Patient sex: F
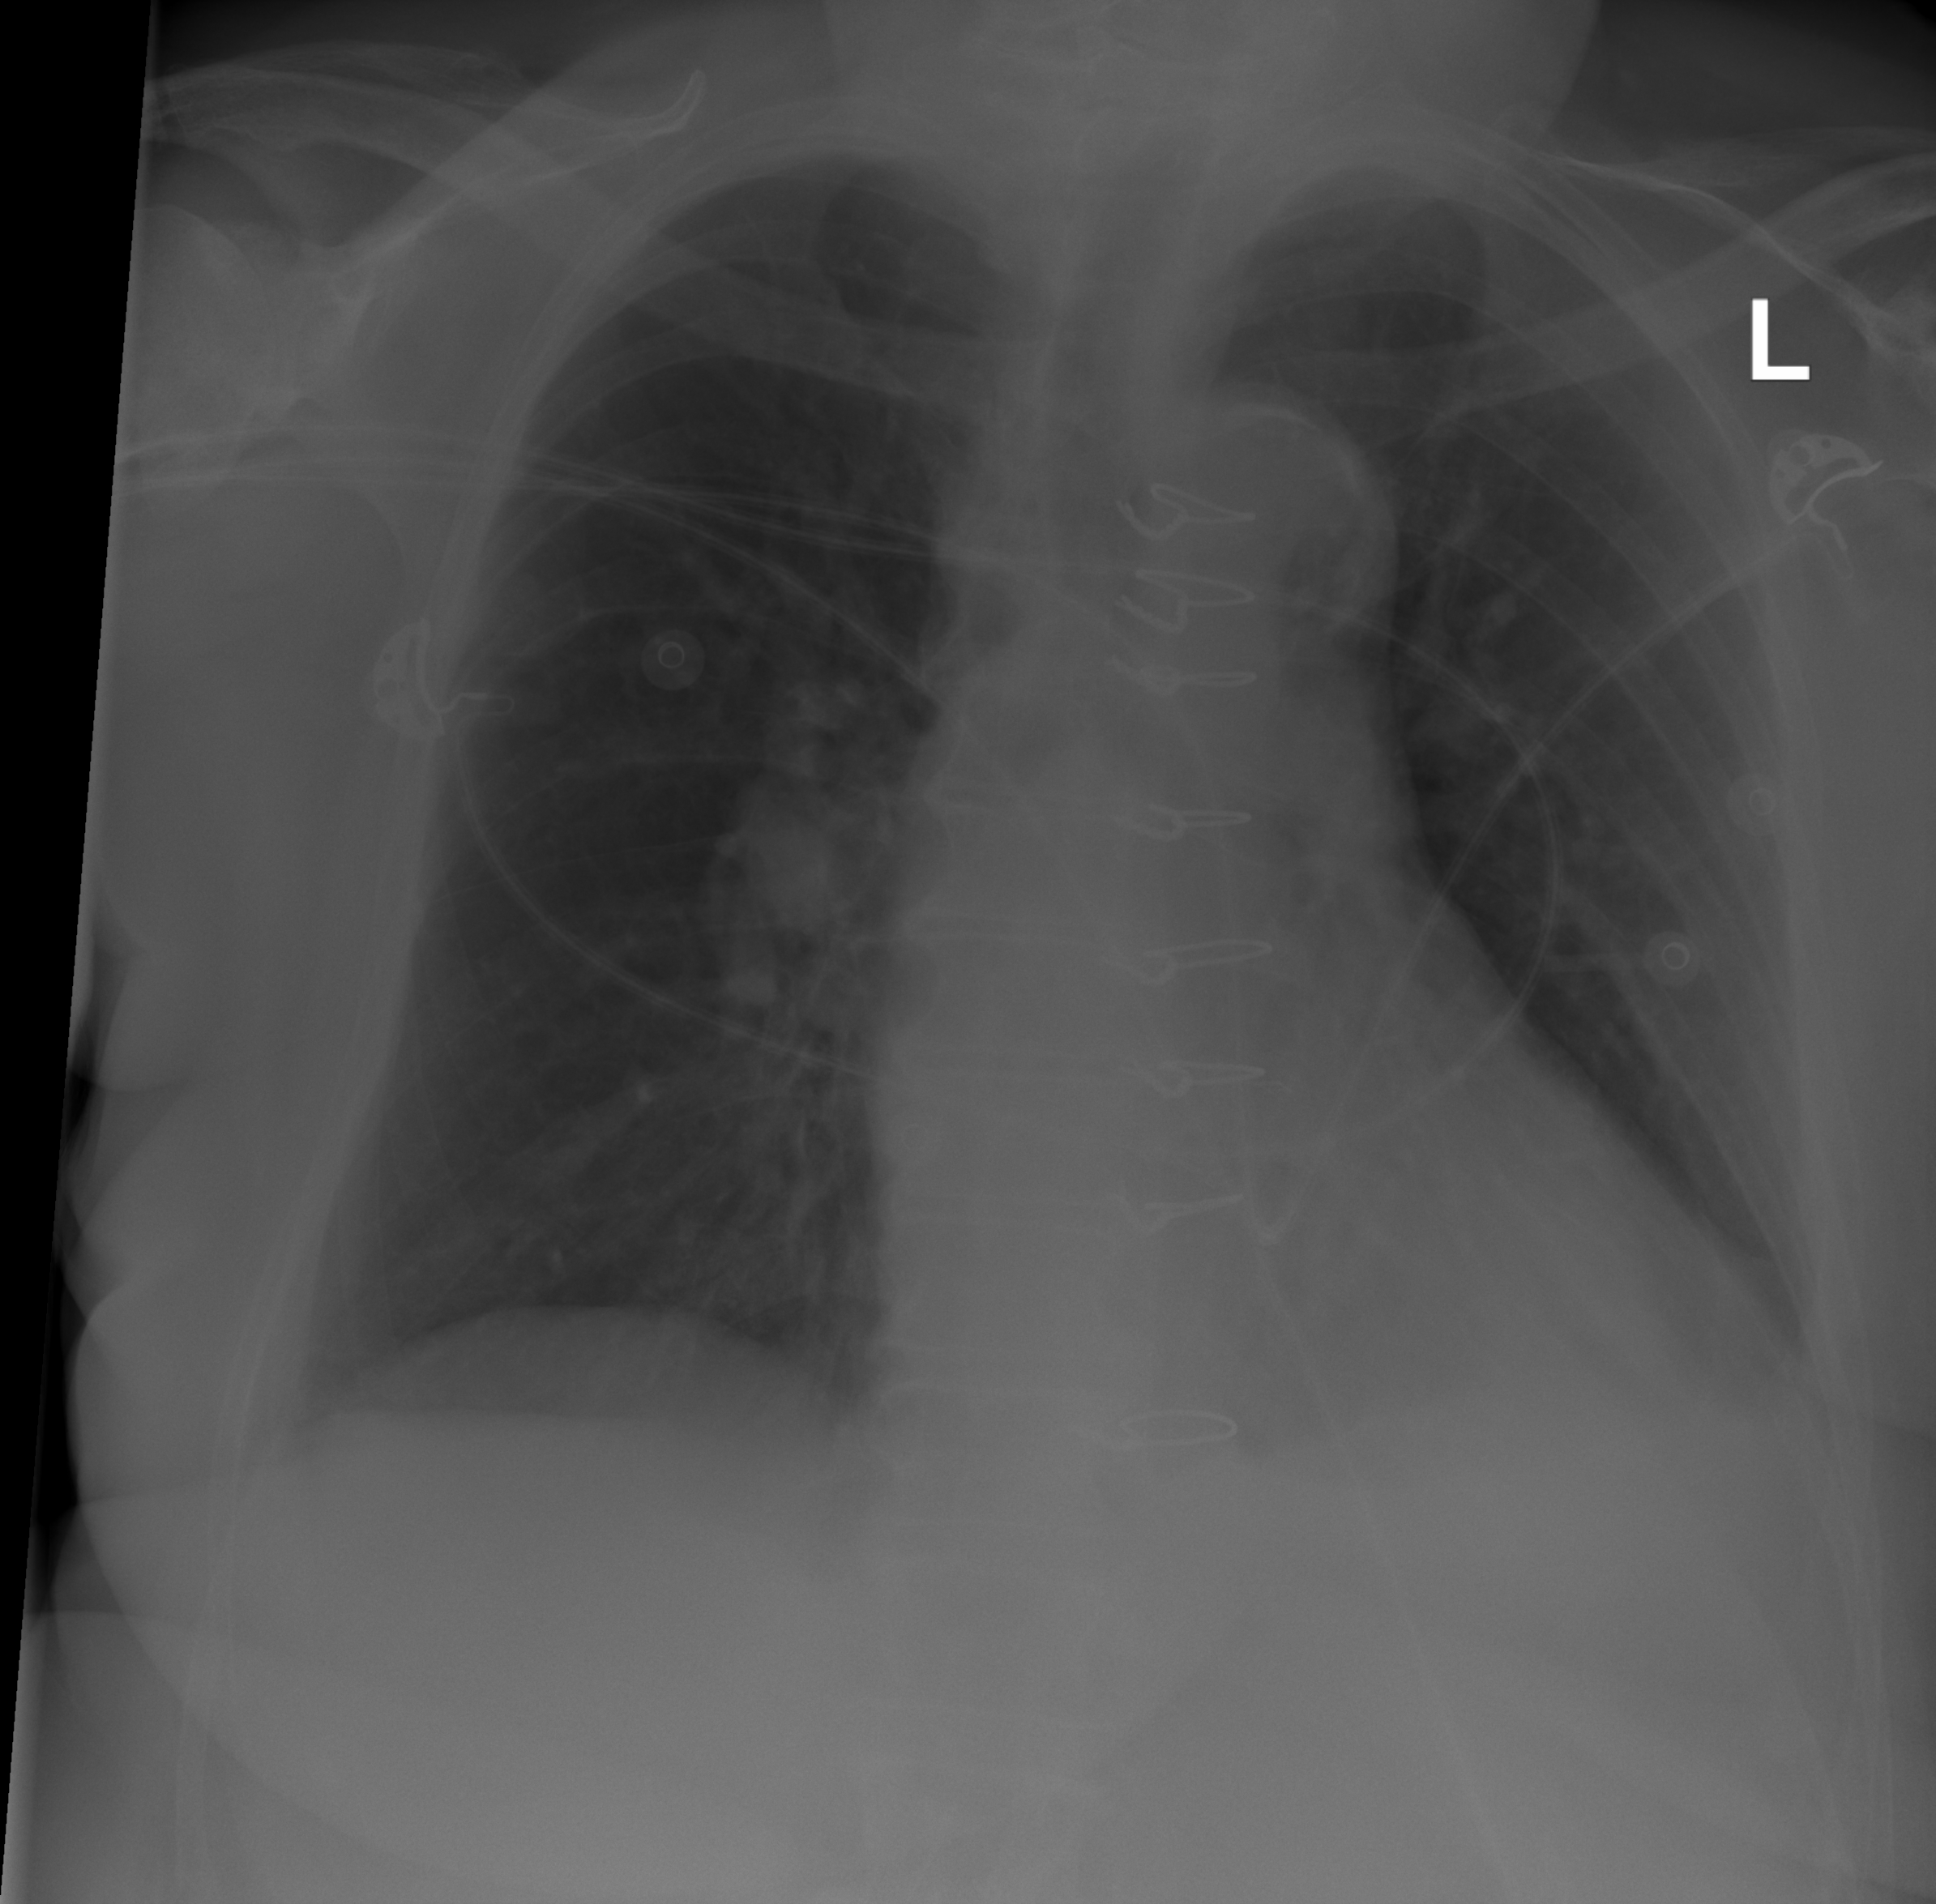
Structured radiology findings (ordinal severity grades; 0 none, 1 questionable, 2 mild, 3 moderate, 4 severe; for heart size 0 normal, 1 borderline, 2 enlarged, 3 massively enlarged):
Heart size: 2
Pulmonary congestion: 0
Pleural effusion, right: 1
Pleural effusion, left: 1
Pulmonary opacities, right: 0
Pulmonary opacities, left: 0
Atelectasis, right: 0
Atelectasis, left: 0